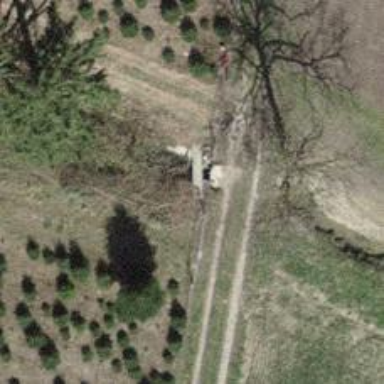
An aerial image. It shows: Culvert tunnel.